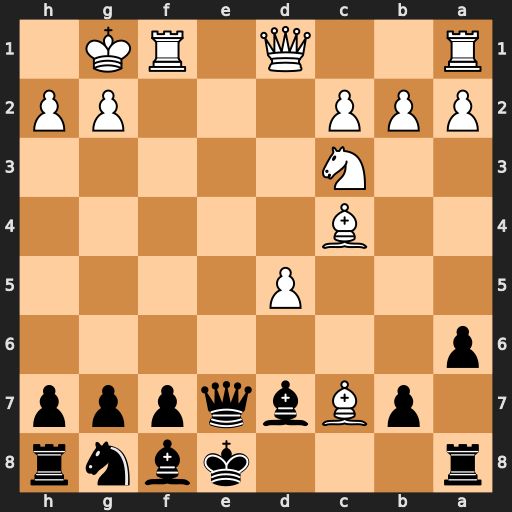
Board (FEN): r3kbnr/1pBbqppp/p7/3P4/2B5/2N5/PPP3PP/R2Q1RK1
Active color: b
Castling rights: kq
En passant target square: -
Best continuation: Qc5+ Kh1 Qxc7 Qe2+ Kd8